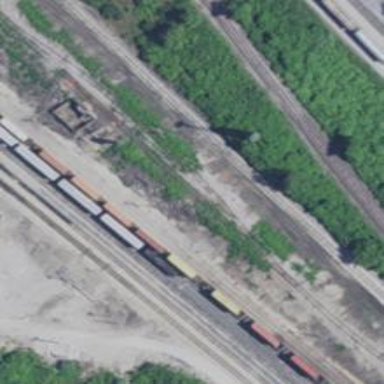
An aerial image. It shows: Railway yard used for manifest purposes.